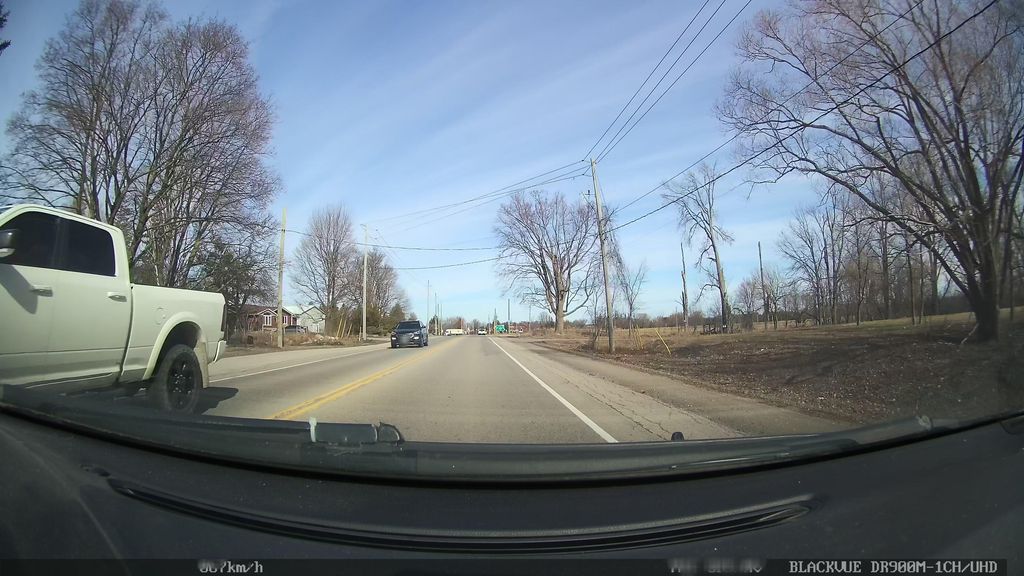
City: kitchener-waterloo